Question: I am perfectly aware that "" so I did my own search and did find a few tools, but, since I need a few specific features - I do believe that combined expertise and experience of SO users could be very useful to what I am looking for. Which is: a library to be able to build/display on a Web page a flow chart similar to this:

As I mentioned I've seen <URL> and a few others, but it takes too much time to research individual features of each, so I hope someone who has experience could suggest the best choice. The features I am looking for:
1. Browser support IE8+, Chrome, FF
2. Ability to add/edit/delete chart items on the fly either visually or programmaticaly
3. Ability to update backend (ASP.NET/SQL Server) with chart data
4. Ability to have flexible connectors (like from Button 3 to State 1 in the example above)
5. Ability to load chart data and have items auto-arrange into default/optimal layout
6. Possible library to have a non-free/commercial option (this is a stupid one, but this is what the business side is asking for, they're wary of free products)
I'll possible get quite a few downvotes for this question, but I am willing to chance it, hoping that someone could suggest a good flowcharting library that fits my needs.
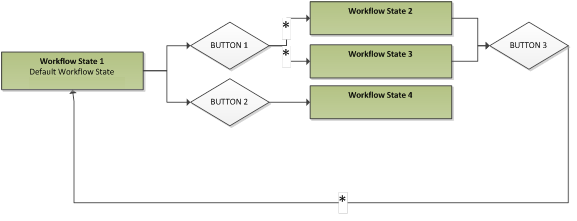
Answer: As naughty as your question is, <URL> on IE 8.
1) Yes, and Opera, Safari, iOS 5+, Android 4+, Windows 8 touch, ChromeOS.
2) Yes
3) We have a full graph model implementation on the server in .NET, it's easier to integrate that a JavaScript only solution.
4) Yes
5) Yes
6) Yes
And yes, I work on the product.